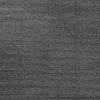
Atmospheric dust classification: dusty